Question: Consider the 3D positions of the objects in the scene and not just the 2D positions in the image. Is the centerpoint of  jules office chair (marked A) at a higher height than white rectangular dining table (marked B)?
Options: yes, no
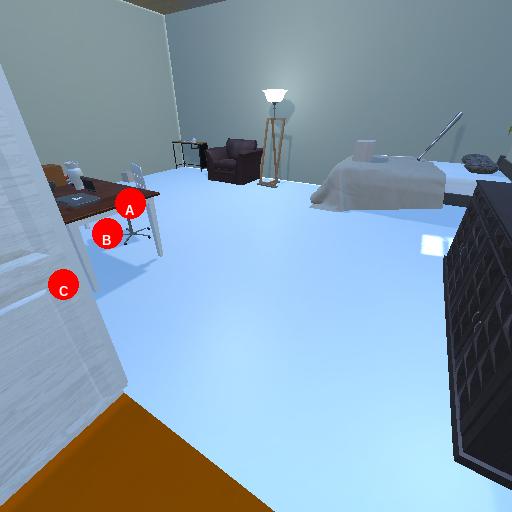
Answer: yes